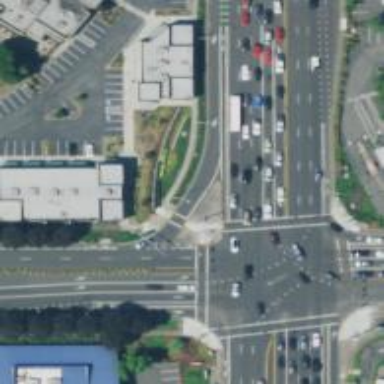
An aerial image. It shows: Footway located on traffic island.